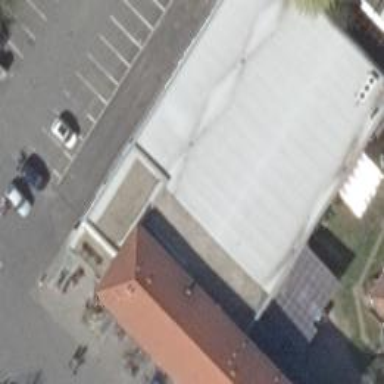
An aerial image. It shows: Supermarket.